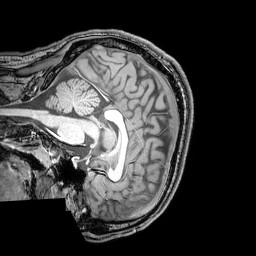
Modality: T1w
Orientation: sagittal
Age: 24
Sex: male
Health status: healthy
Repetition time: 0.081 s
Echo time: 0.037 s